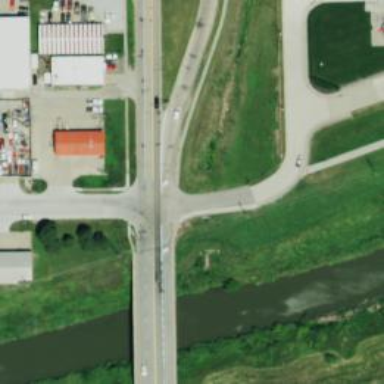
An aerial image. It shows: Primary highway crossing over bridge.